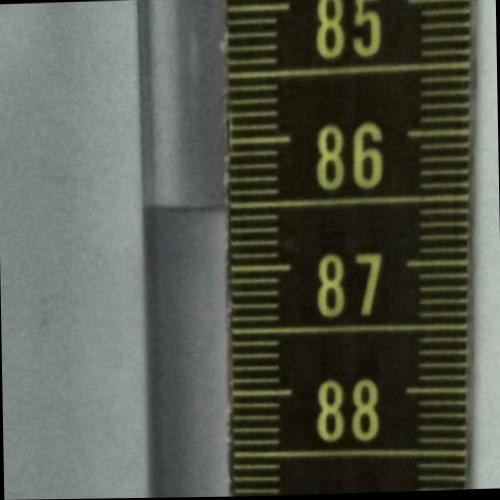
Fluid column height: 86.5 cm